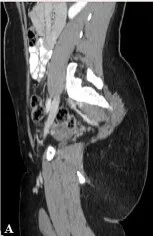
Selected sagittal CT cuts of the pelvis with oral and IV contrast (Venous phase) from left to right sides of the body (A-D), showing the mentioned gluteal mass. The cystic component of the mass is noted at the right gluteal region and the pre-coccygeal portion is well shown in C.
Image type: radiology (ct)